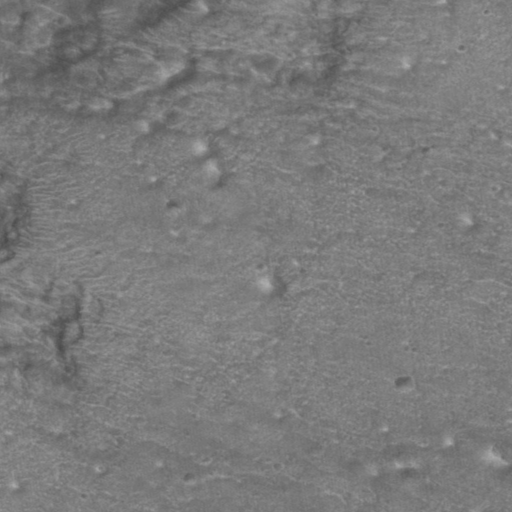
Classes present: Background, Cone